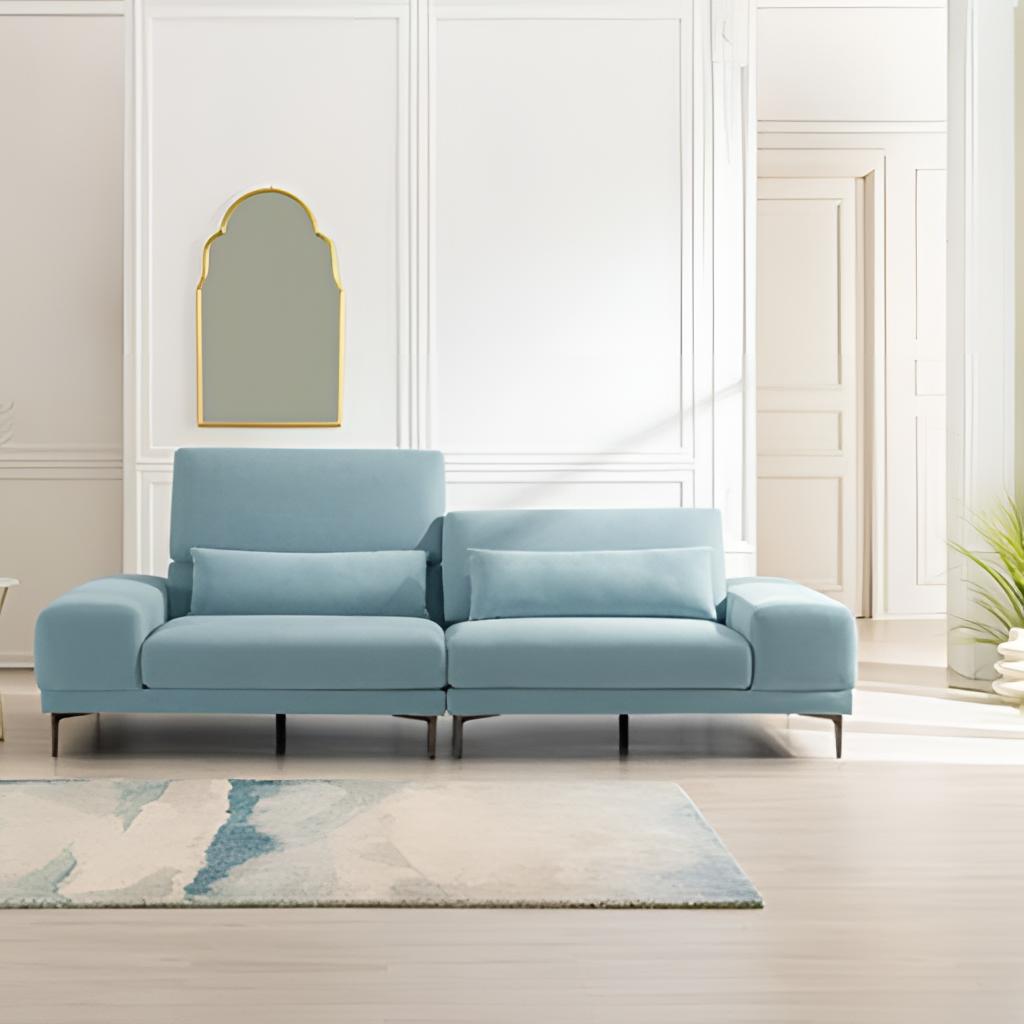
living room, fabric sofa, paint wallpaper, with solid pattern, beige wood flooring, with plank pattern, contemporary